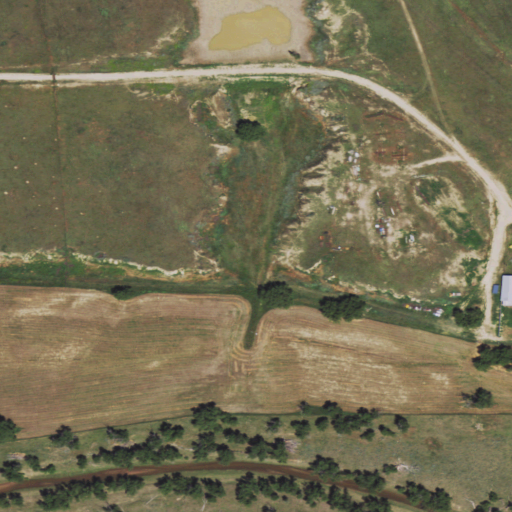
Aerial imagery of valley in Wyoming named Dixon Draw containing grassland, shrub, herbaceous wetlands, woody wetlands, and medium intensity development